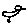
Label: bird